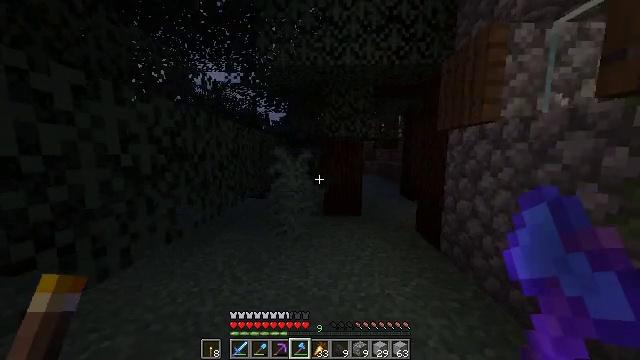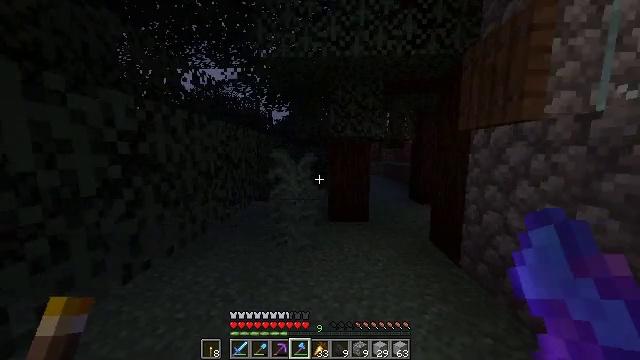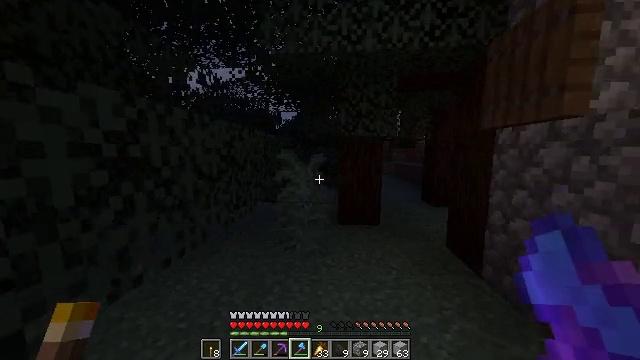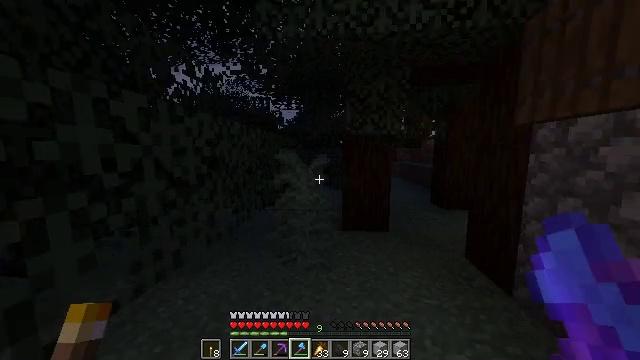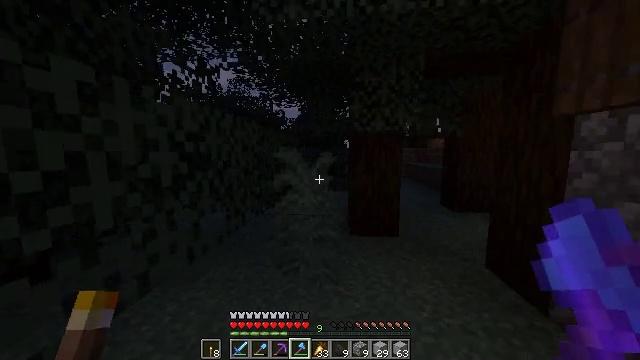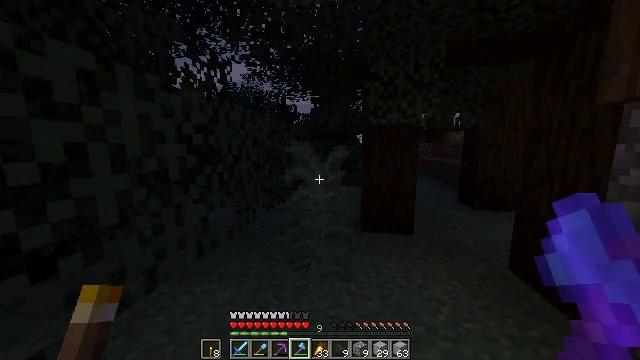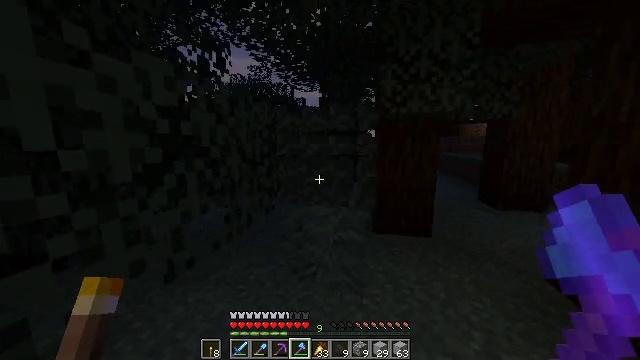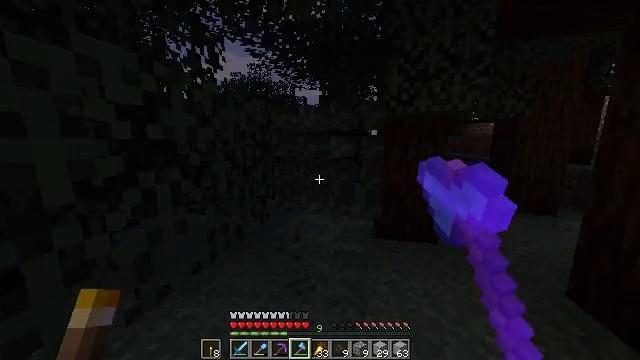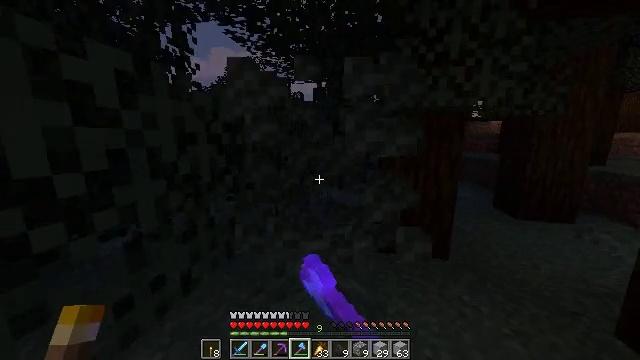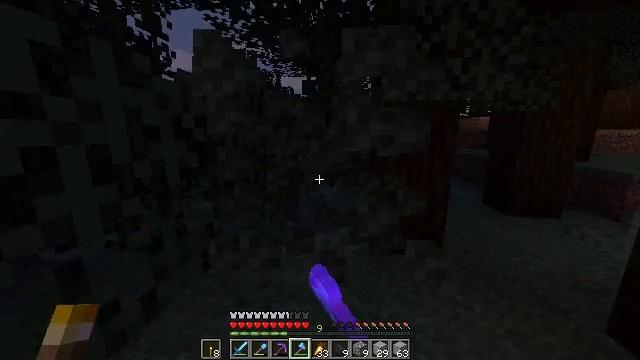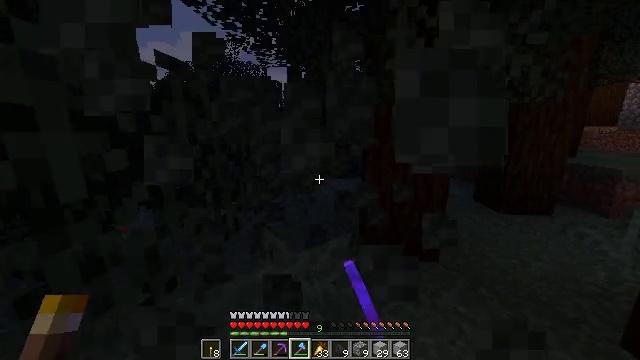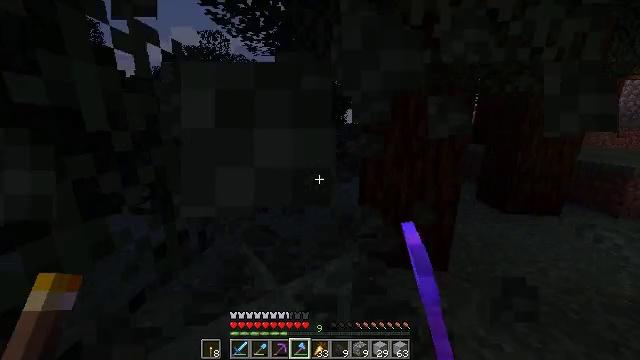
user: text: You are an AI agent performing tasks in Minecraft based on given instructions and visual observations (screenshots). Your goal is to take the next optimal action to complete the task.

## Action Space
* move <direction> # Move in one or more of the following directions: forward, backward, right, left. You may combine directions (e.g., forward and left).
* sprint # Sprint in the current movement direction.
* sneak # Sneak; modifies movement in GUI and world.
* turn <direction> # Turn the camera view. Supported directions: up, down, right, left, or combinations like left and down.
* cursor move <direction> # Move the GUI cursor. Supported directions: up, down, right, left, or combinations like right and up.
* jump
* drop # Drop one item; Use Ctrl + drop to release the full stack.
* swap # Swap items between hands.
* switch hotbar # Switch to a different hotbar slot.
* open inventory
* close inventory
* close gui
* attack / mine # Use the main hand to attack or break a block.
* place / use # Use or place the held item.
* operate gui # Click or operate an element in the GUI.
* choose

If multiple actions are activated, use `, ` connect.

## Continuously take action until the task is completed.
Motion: motion action
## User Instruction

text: Break the large fern to clear the space.
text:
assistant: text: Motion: move forward, turn left
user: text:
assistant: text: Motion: move forward, turn left
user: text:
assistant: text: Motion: move forward
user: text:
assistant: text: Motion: move forward
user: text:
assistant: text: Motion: move forward, turn left and down
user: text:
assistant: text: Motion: move forward, turn left and down, attack / mine
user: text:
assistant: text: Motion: move forward, attack / mine
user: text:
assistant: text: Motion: move forward, attack / mine
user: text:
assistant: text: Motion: move forward, turn right and down
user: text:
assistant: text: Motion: move forward, turn right and down
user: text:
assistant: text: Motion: move forward, turn right
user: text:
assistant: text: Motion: no_op